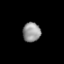
Tissue: prostate
Cell type: T cells
Senescence score: 0.3224
Nuclear area (px): 341
Mean DAPI intensity: 148.504